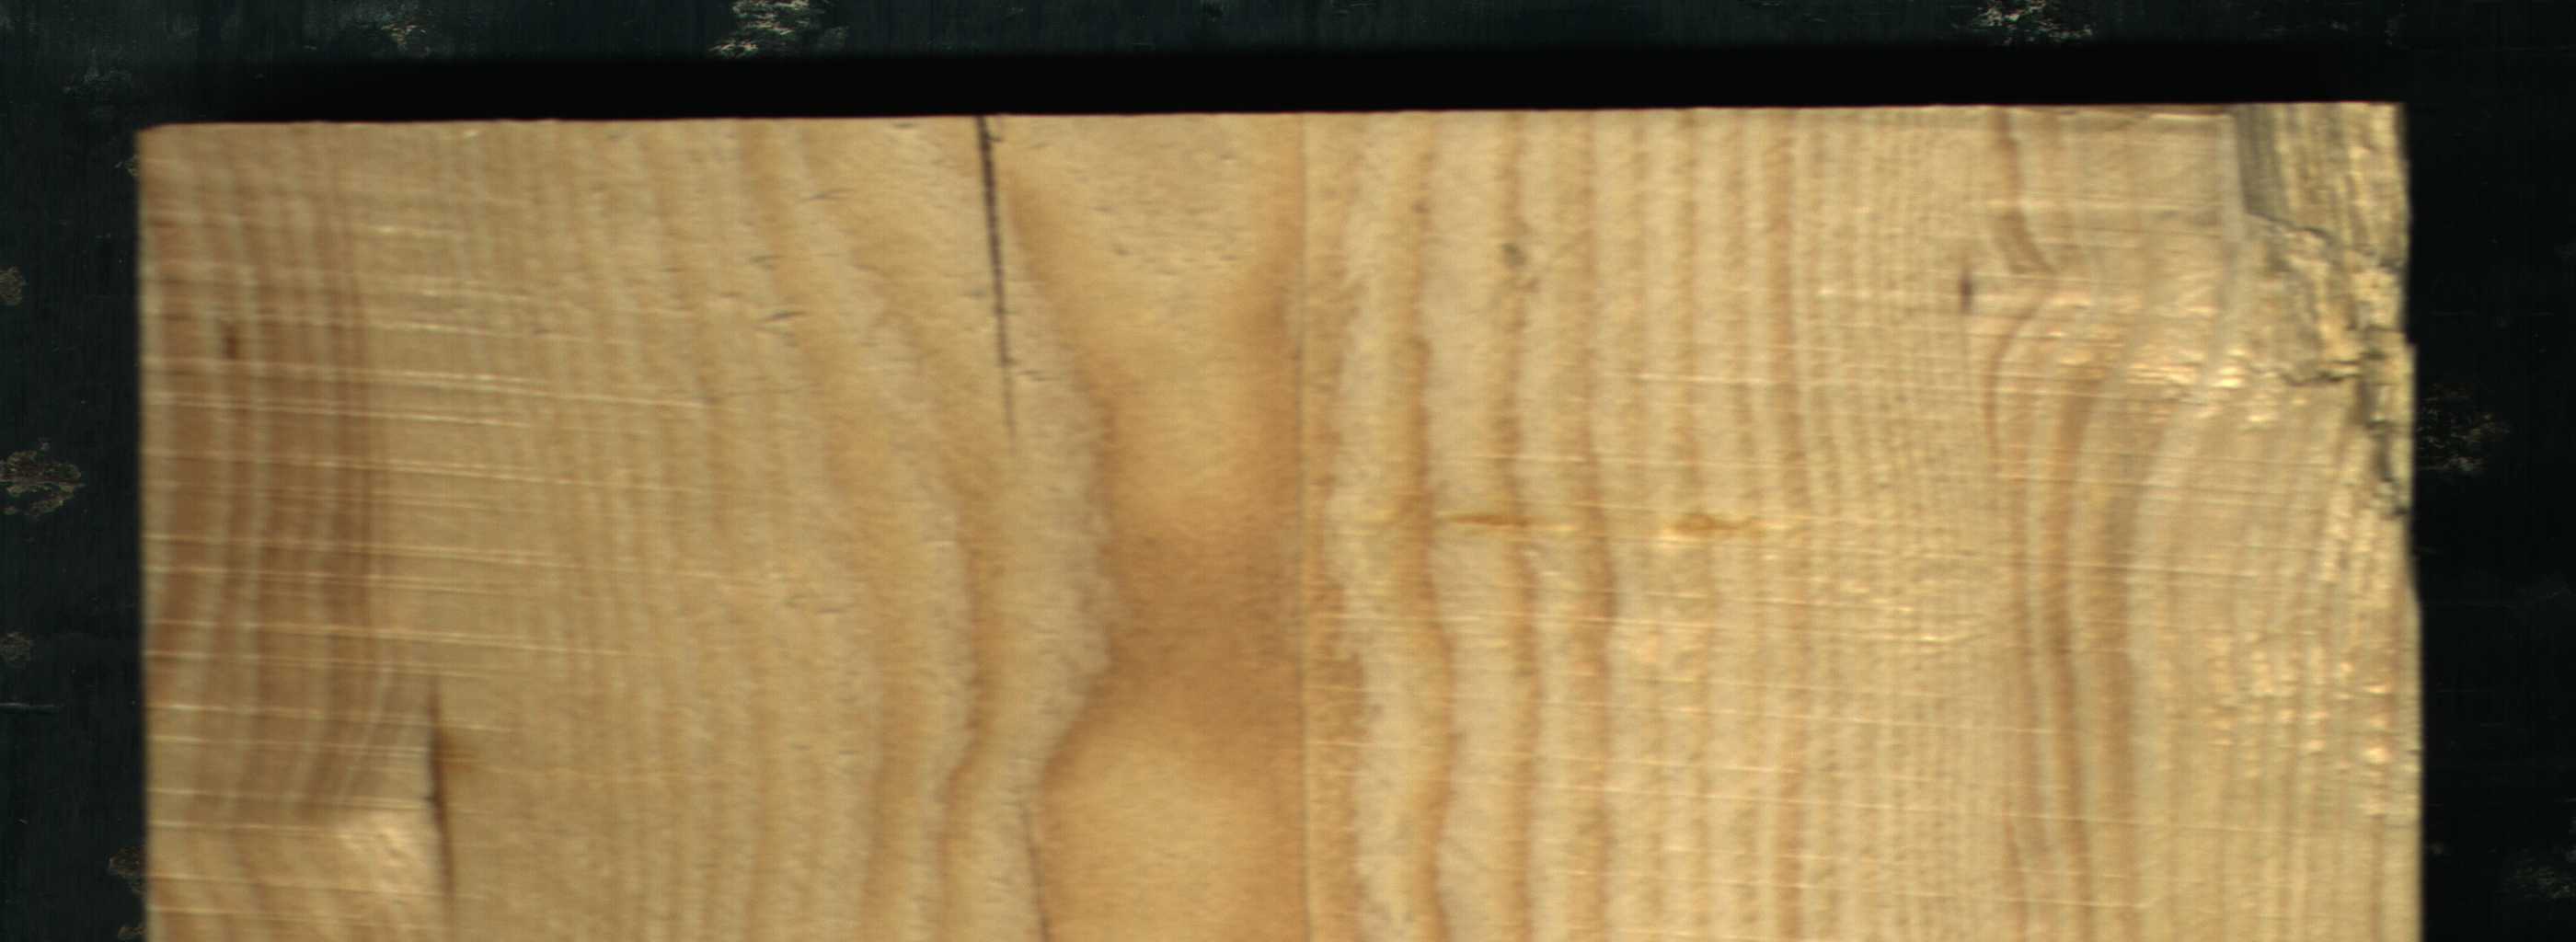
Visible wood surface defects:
resin
resin
Crack